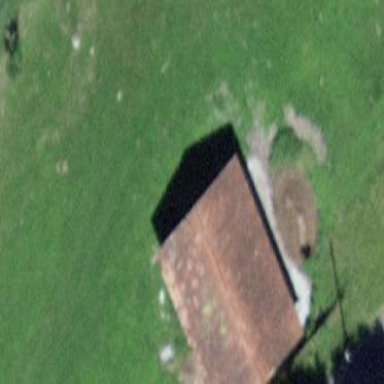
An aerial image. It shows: Rural barn.